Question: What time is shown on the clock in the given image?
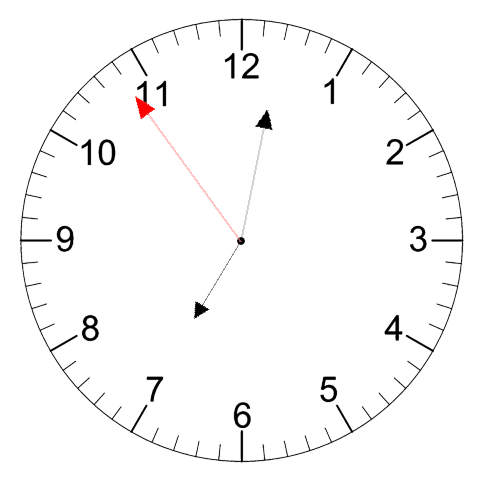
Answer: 07:01:54